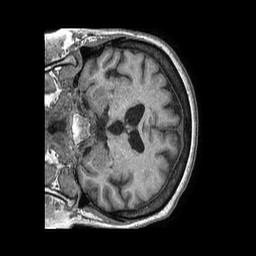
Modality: T1w
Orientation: coronal
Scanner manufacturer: philips
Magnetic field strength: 1.5 T
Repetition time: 0.007747 s
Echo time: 0.003534 s